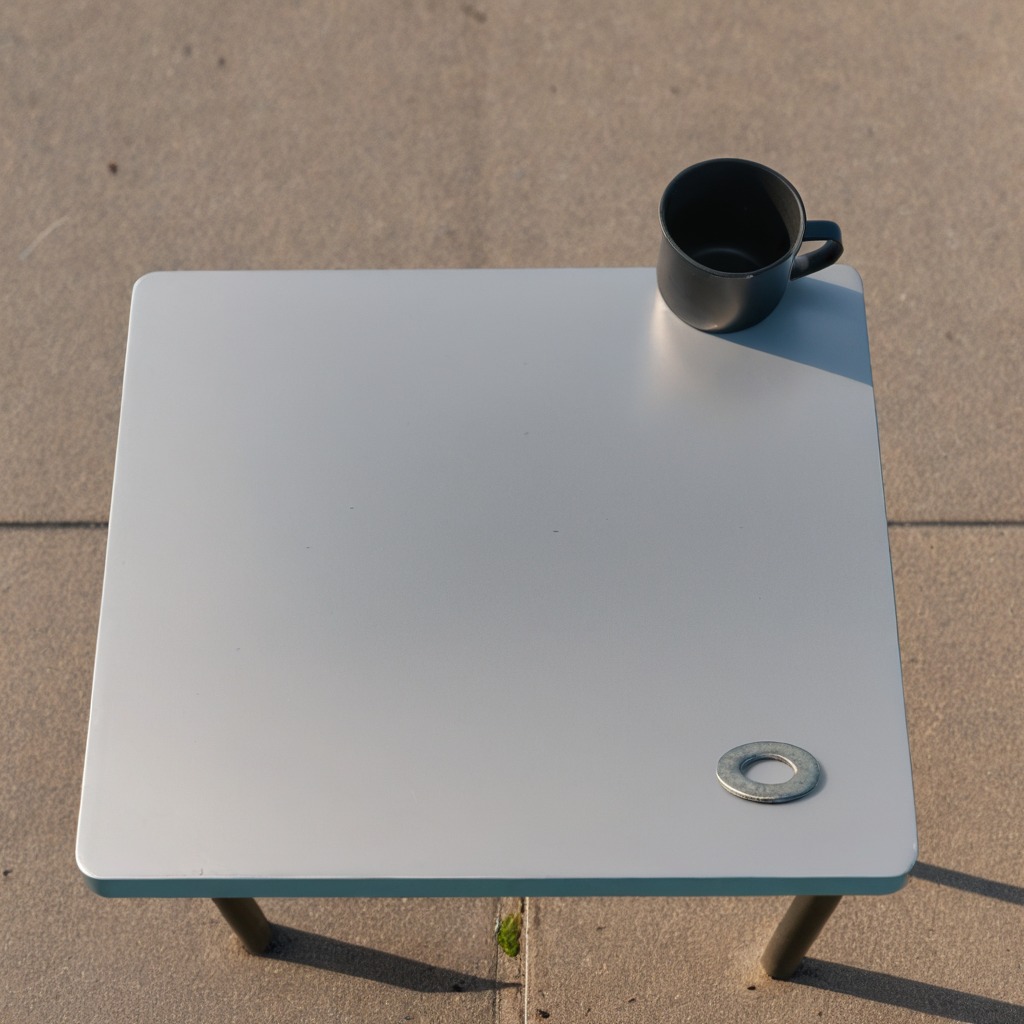
A flat metal washer lying on a utility table in a temporary outdoor tool station.